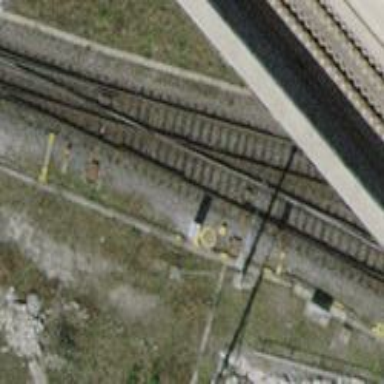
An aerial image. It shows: Railway yard with one track. The railway is electrified with contact line.